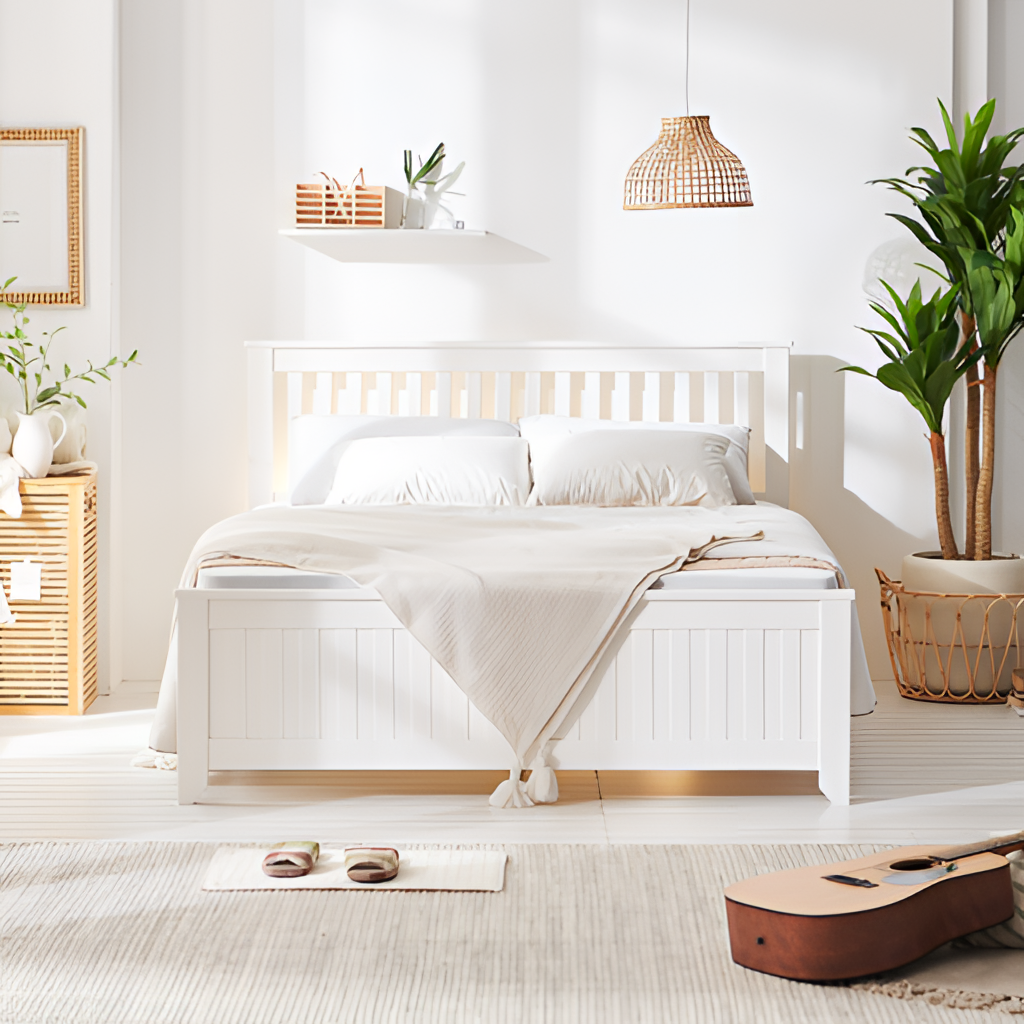
bedroom, white wood bed, wood flooring, with plank pattern, white paint wallpaper, with solid pattern, Scandinavian